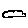
Label: cloud